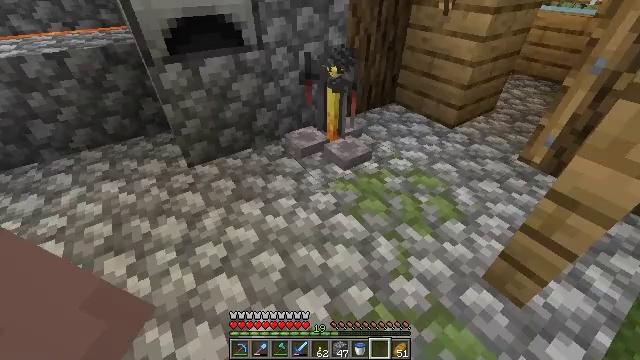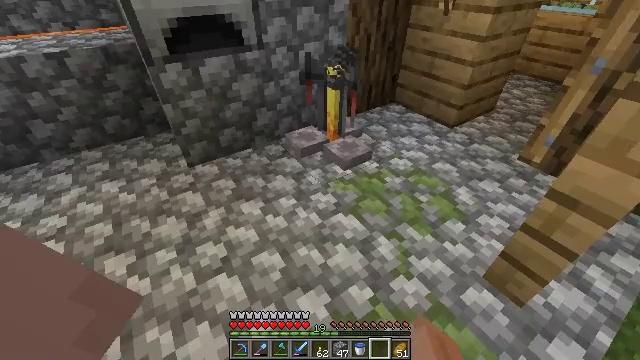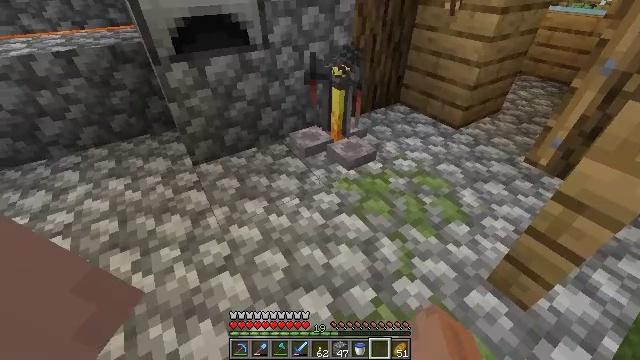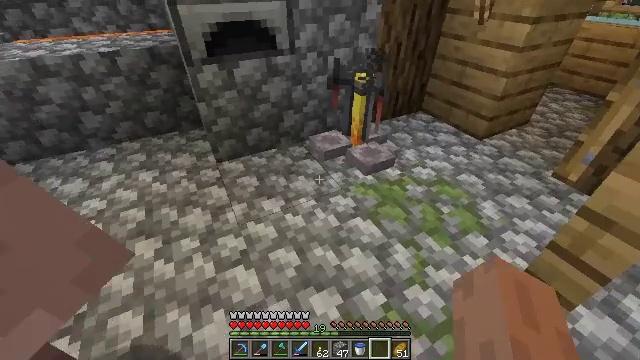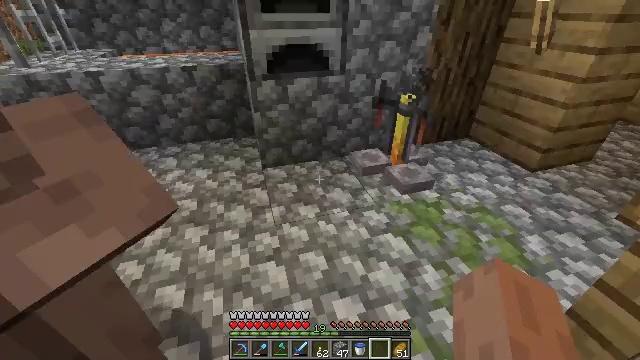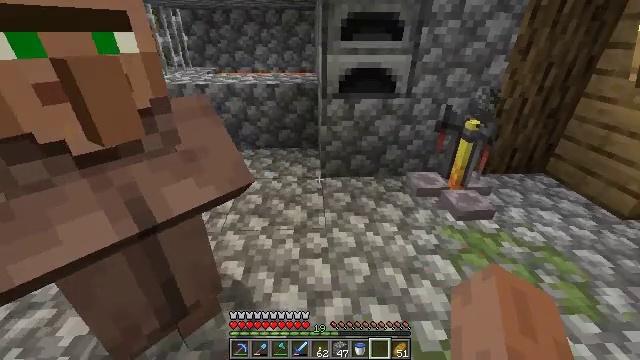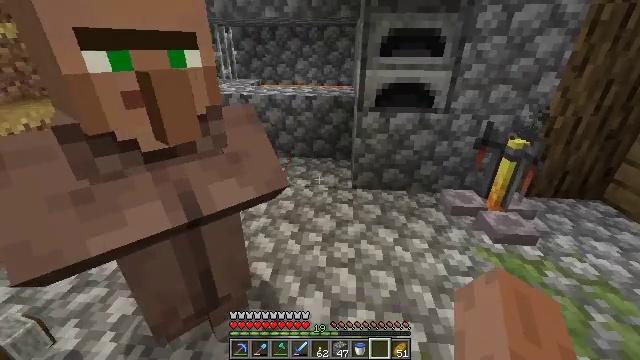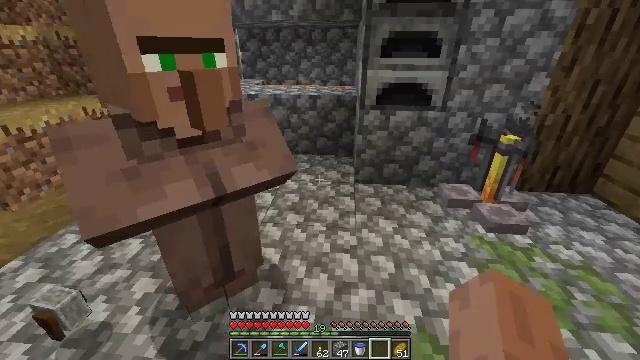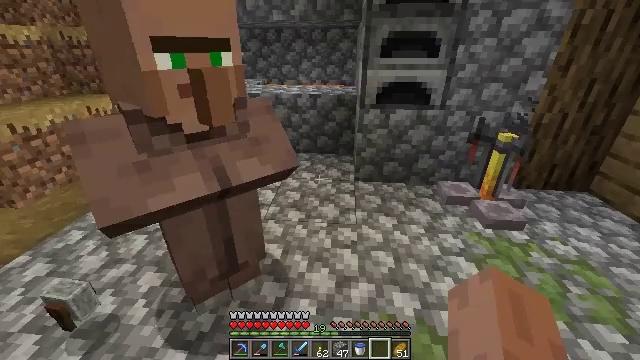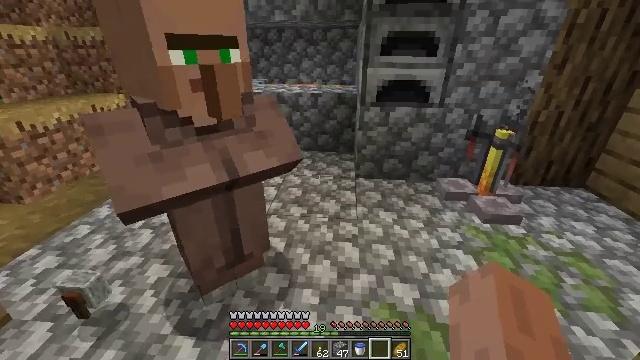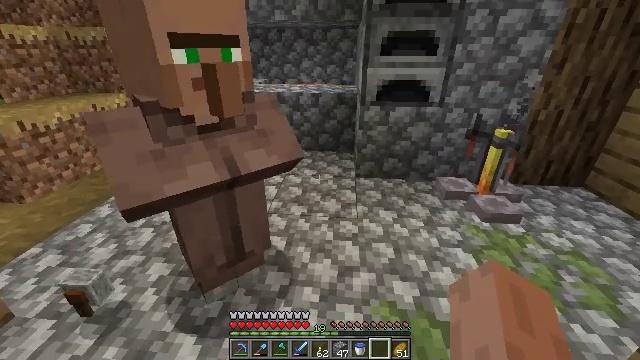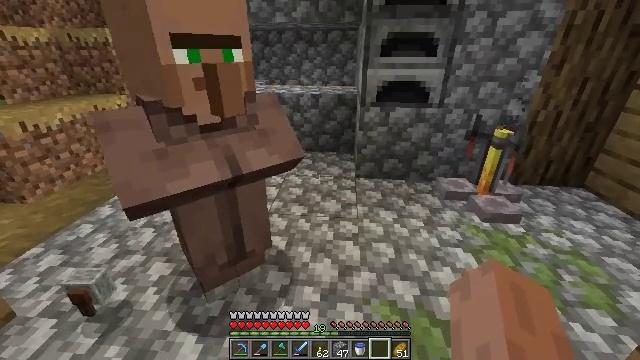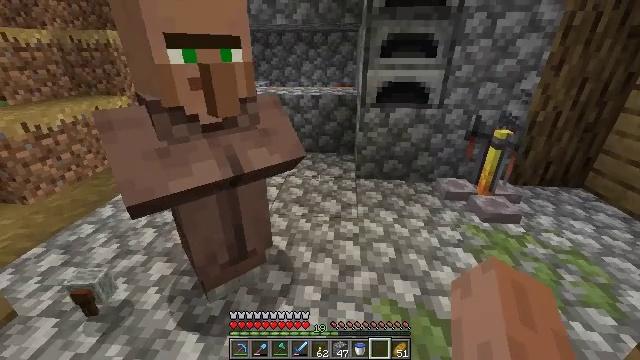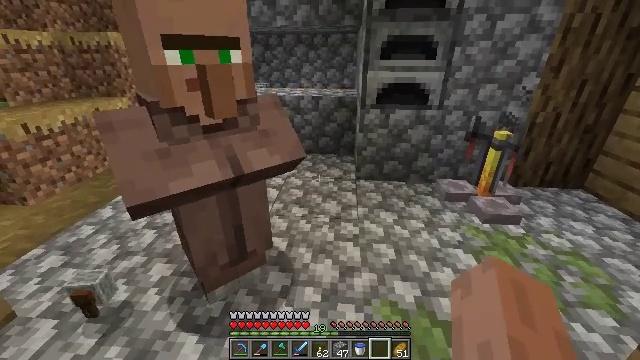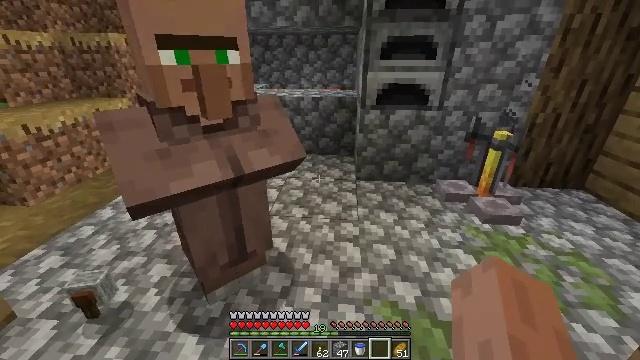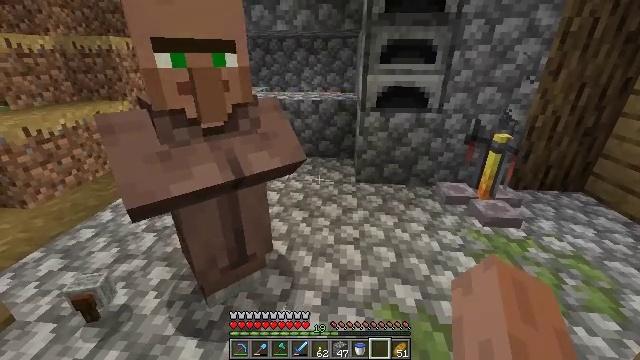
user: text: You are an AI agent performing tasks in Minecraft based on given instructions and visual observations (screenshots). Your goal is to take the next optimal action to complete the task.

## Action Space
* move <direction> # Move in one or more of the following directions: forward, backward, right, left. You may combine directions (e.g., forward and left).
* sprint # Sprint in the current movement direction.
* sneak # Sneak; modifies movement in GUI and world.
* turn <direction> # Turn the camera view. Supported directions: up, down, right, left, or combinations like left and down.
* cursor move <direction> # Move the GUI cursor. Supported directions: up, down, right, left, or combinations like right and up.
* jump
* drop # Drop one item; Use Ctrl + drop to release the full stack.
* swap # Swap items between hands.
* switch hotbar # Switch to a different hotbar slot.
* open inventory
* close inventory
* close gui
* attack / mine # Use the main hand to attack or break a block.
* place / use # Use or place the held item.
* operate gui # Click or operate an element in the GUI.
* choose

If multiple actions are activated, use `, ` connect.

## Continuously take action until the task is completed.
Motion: motion action
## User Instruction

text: Utilize a crafting table to create redstone.
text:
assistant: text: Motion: no_op
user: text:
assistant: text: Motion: turn left
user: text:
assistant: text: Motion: move back, turn left and up
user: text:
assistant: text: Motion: move back, turn left and up
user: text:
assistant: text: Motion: move back, turn left and up
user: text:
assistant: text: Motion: move back, turn left and up
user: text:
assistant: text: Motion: no_op
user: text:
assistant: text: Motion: no_op
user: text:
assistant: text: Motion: no_op
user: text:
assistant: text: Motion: no_op
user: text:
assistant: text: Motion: no_op
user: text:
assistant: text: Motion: no_op
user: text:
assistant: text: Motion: no_op
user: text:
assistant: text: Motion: no_op
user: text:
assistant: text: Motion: no_op
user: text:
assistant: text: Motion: no_op
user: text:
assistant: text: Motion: no_op
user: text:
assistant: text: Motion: no_op
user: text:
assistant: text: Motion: no_op
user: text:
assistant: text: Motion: move back
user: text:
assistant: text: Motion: move back
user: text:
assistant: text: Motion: move back
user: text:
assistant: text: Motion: move back
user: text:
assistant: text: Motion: move back
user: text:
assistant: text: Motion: no_op
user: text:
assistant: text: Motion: no_op
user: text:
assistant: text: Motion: no_op
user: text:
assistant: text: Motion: no_op
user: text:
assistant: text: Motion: no_op
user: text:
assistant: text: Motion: no_op